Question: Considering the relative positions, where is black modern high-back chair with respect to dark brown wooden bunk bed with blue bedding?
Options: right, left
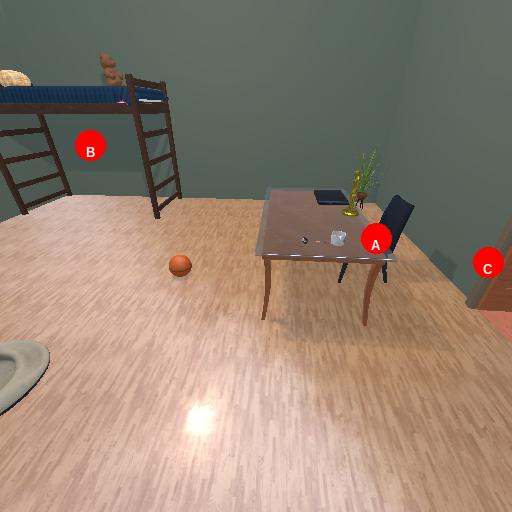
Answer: right